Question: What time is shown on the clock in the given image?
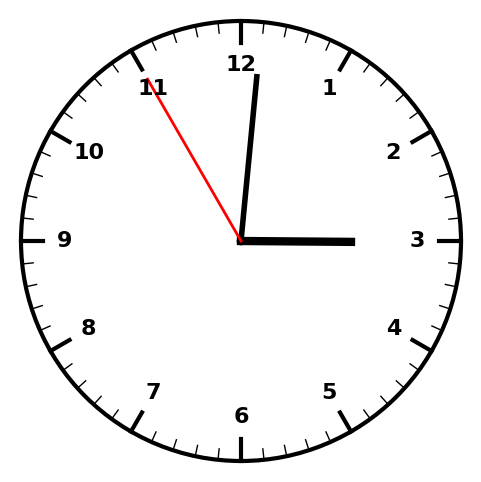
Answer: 03:00:55